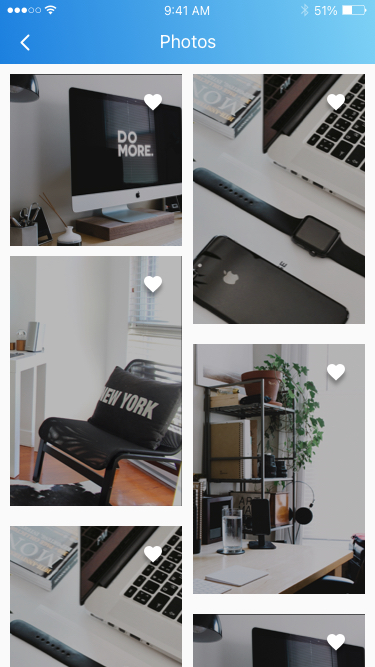
Text in this UI design:
Photos